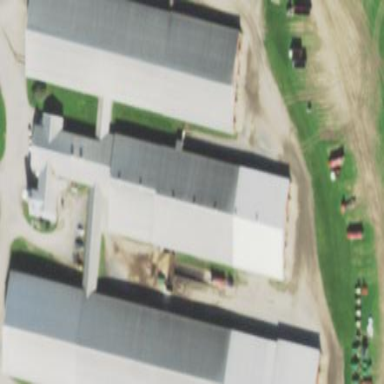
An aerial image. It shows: Farm auxiliary building.